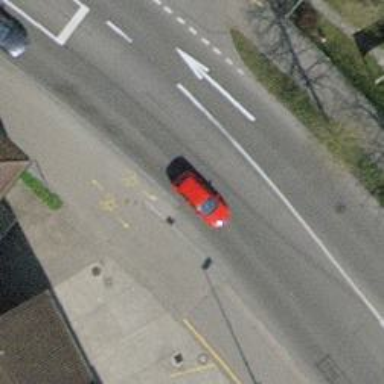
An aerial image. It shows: Secondary road with asphalt surface and no sidewalk.